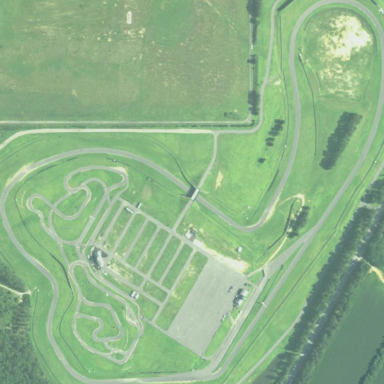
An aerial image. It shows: Motor sport raceway.